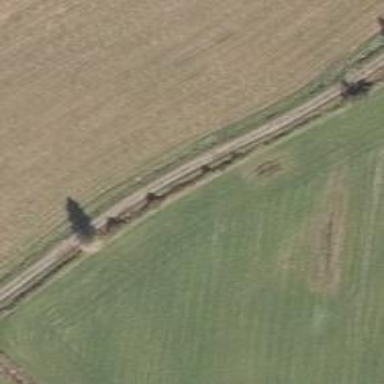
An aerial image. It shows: Track with grade2 tracktype.